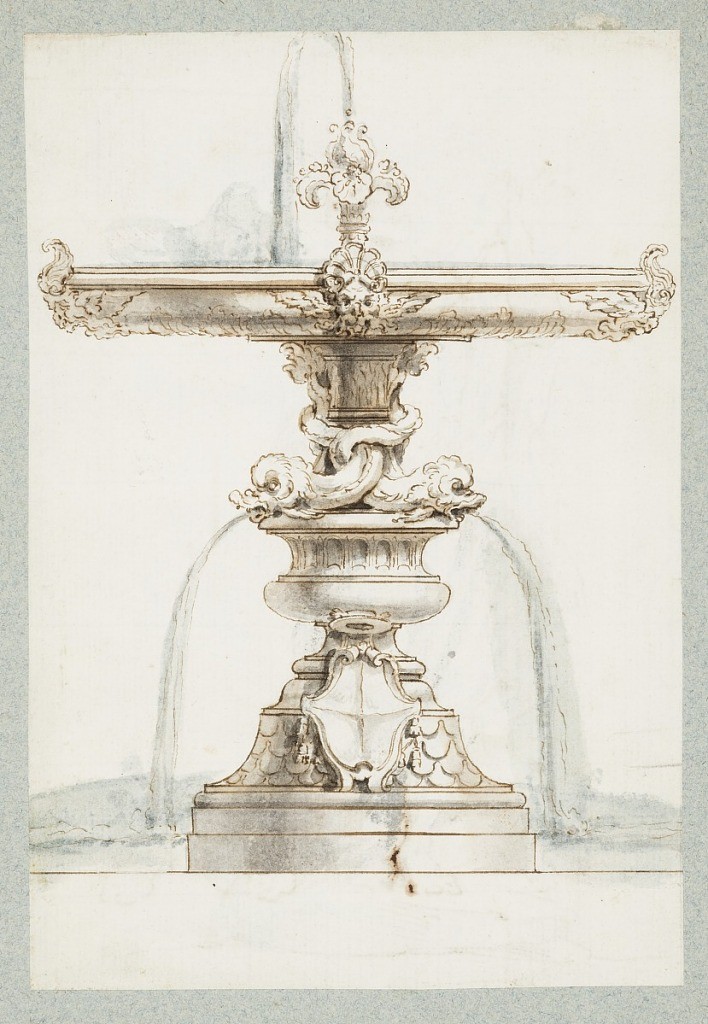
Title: Album page
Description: One sheet of paper drawn on recto and verso, mounted onto an album page with window cutout to see verso.